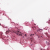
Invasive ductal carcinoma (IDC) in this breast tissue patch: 0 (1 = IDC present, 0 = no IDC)